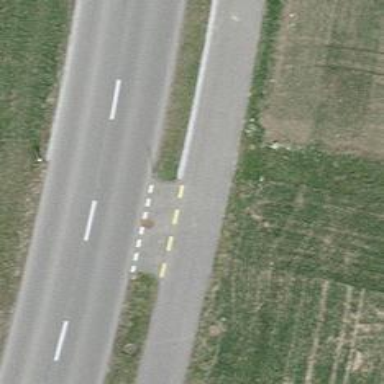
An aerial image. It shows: Cycleway.